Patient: sex M, age 33
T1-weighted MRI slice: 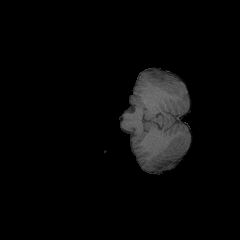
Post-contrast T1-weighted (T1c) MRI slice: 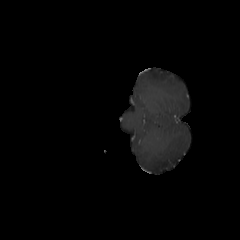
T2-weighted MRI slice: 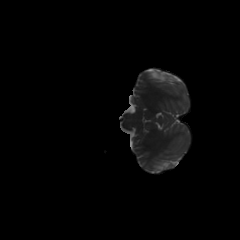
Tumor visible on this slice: no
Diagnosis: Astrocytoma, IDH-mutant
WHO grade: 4